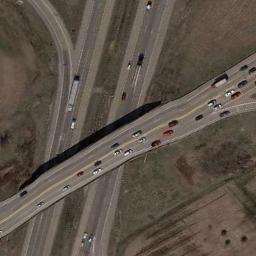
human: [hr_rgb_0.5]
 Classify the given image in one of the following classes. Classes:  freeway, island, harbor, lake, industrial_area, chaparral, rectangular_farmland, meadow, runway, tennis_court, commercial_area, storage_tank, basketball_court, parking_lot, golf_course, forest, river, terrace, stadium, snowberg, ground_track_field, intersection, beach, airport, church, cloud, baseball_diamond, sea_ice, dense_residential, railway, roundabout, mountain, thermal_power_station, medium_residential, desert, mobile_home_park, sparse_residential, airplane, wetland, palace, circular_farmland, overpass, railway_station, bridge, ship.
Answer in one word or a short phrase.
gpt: overpass